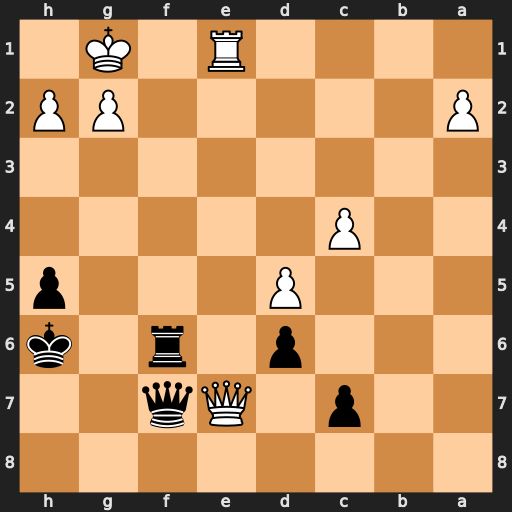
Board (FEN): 8/2p1Qq2/3p1r1k/3P3p/2P5/8/P5PP/4R1K1
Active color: b
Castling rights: -
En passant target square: -
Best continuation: Rf1+ Rxf1 Qxe7